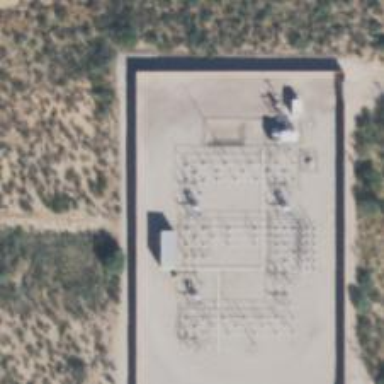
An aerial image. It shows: Switch used for power control.